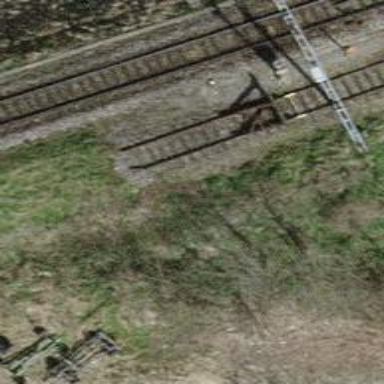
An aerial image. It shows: Rail yard with electrified contact lines for the trains.